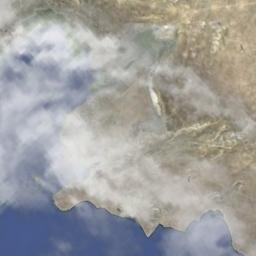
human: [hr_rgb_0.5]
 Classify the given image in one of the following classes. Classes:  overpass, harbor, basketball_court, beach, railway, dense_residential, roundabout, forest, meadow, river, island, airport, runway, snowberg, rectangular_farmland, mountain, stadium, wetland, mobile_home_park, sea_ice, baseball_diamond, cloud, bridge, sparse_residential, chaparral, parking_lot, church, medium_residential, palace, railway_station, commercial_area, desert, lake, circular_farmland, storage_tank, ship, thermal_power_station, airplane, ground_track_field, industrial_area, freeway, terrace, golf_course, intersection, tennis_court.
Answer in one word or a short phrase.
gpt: cloud